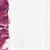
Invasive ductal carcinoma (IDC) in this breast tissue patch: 0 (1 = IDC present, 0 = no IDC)